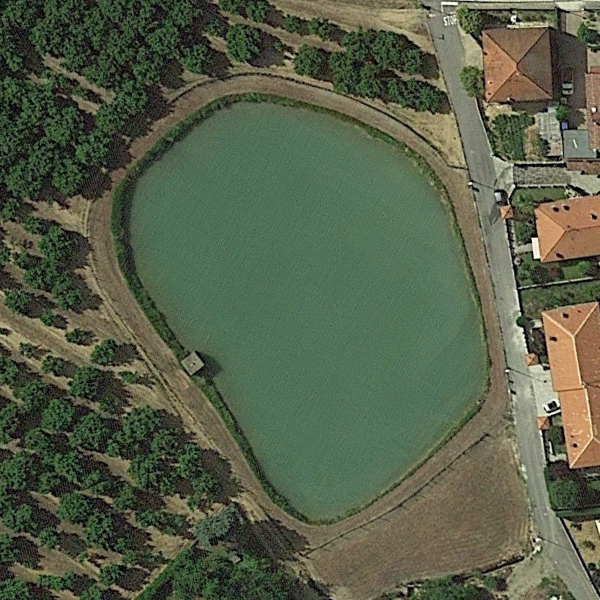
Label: Pond